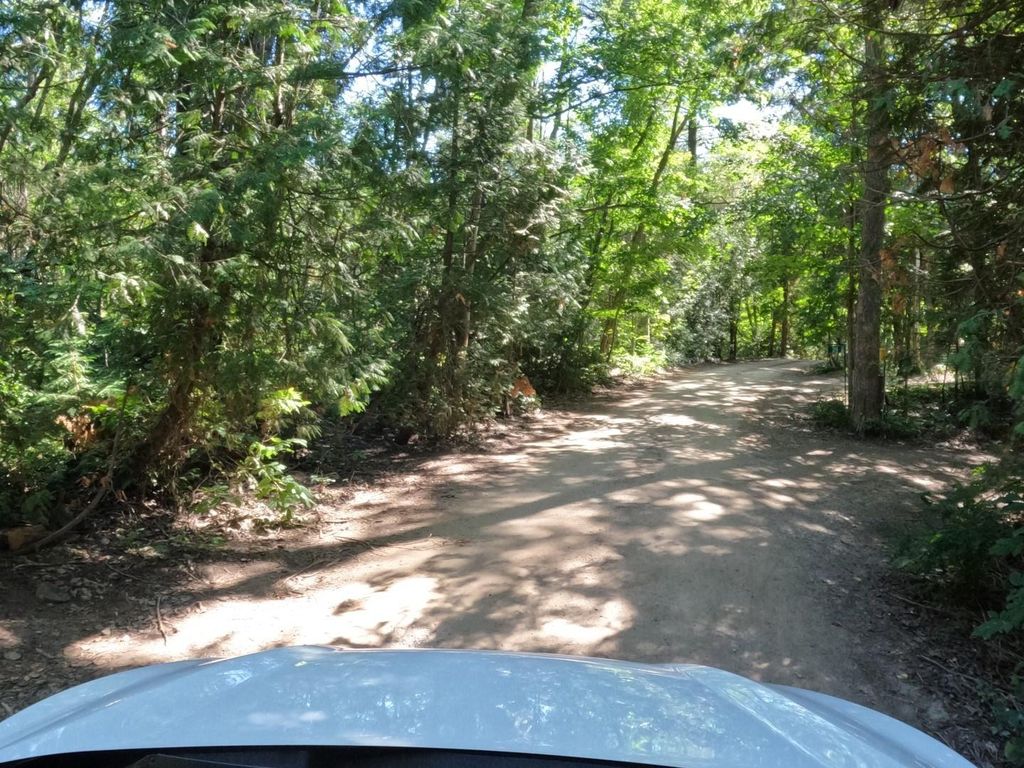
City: kitchener-waterloo